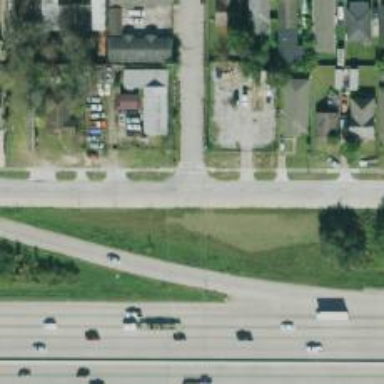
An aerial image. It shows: Secondary road with frontage road alongside.